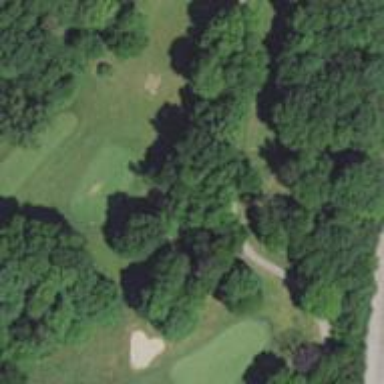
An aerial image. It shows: Golf cartpath that is also road path.